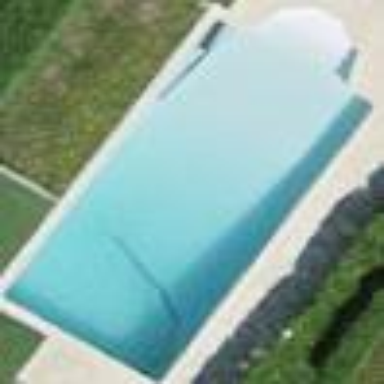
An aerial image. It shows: Swimming pool located in leisure land.